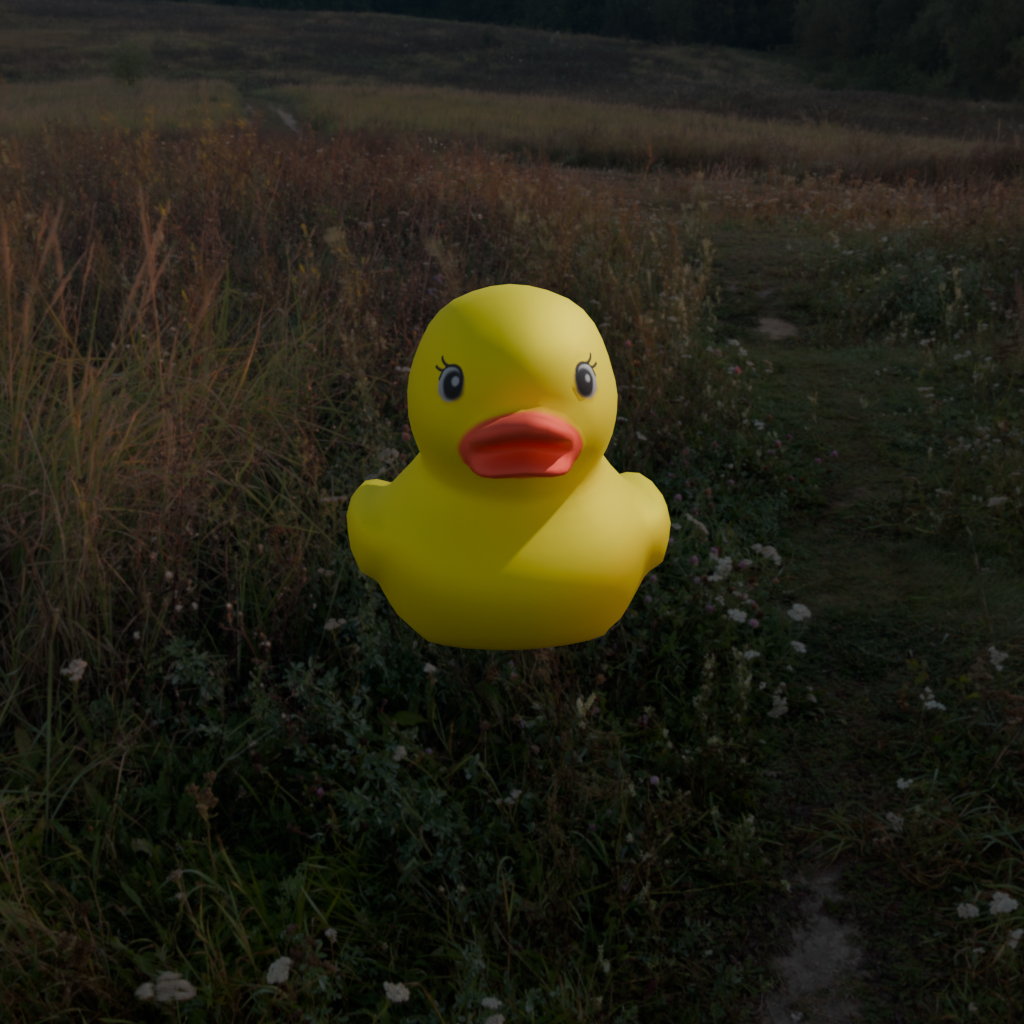
an image of a yellow rubber duck seen from <front> in a meadow at dawn with paths through the vegetation.